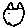
Label: cat